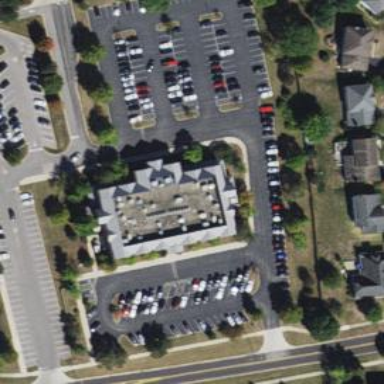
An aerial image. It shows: Retail building that houses clinic offering healthcare services.